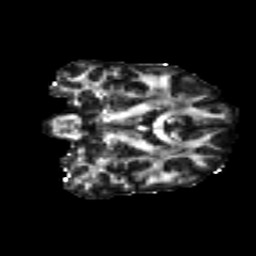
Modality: FA
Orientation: coronal
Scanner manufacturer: siemens
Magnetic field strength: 3 T
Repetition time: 4.16 s
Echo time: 0.0806 s